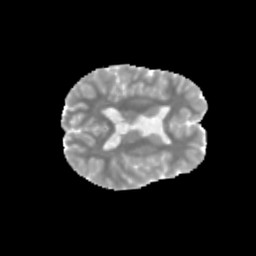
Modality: MD
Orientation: axial
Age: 11
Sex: female
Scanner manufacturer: siemens
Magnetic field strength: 3 T
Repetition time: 3.8 s
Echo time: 0.07 s